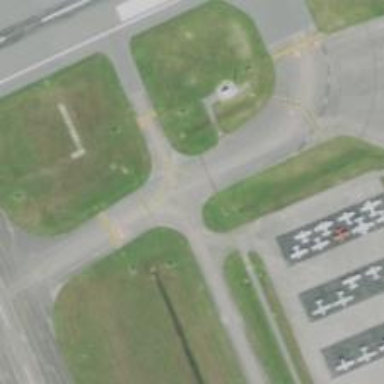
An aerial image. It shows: View of taxiway at the airport.